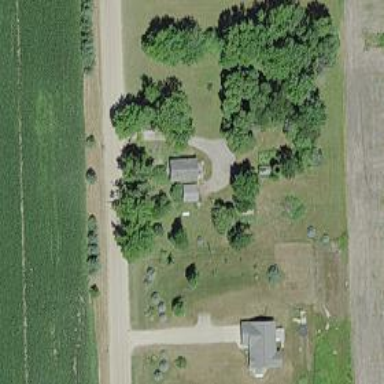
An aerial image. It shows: Driveway leading to service road.